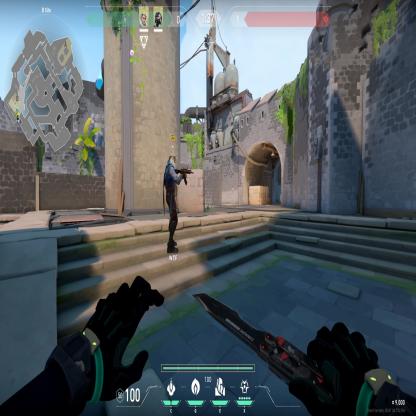
Label: teammate